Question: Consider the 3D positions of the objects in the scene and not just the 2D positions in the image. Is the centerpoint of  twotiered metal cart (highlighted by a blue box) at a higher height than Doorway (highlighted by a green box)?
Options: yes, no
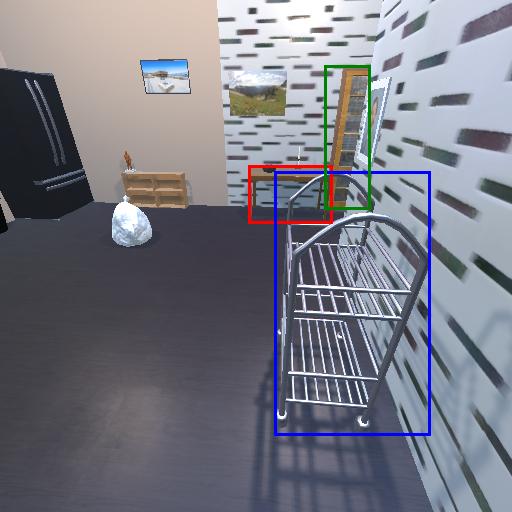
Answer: yes